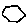
Label: hexagon